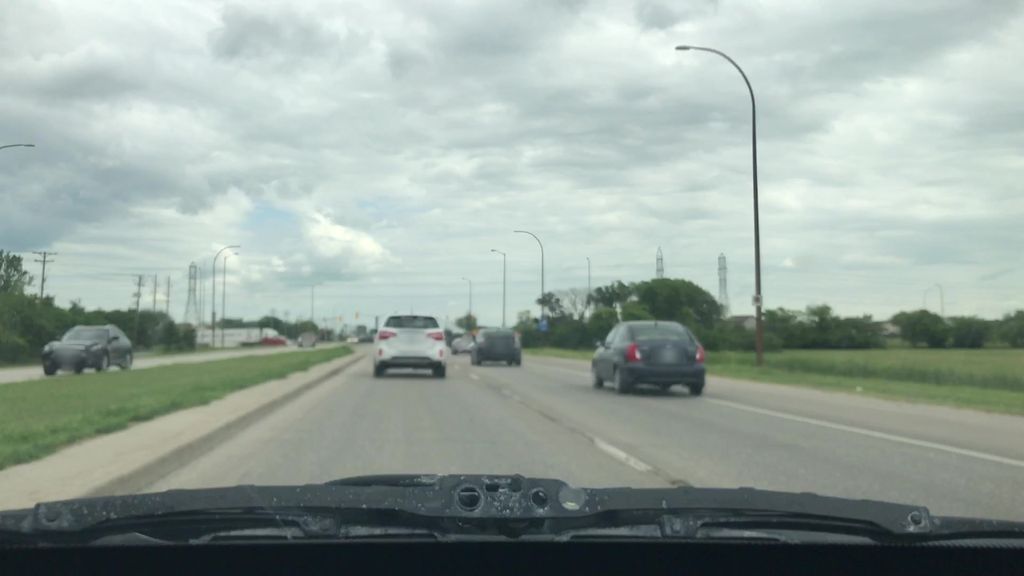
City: winnipeg